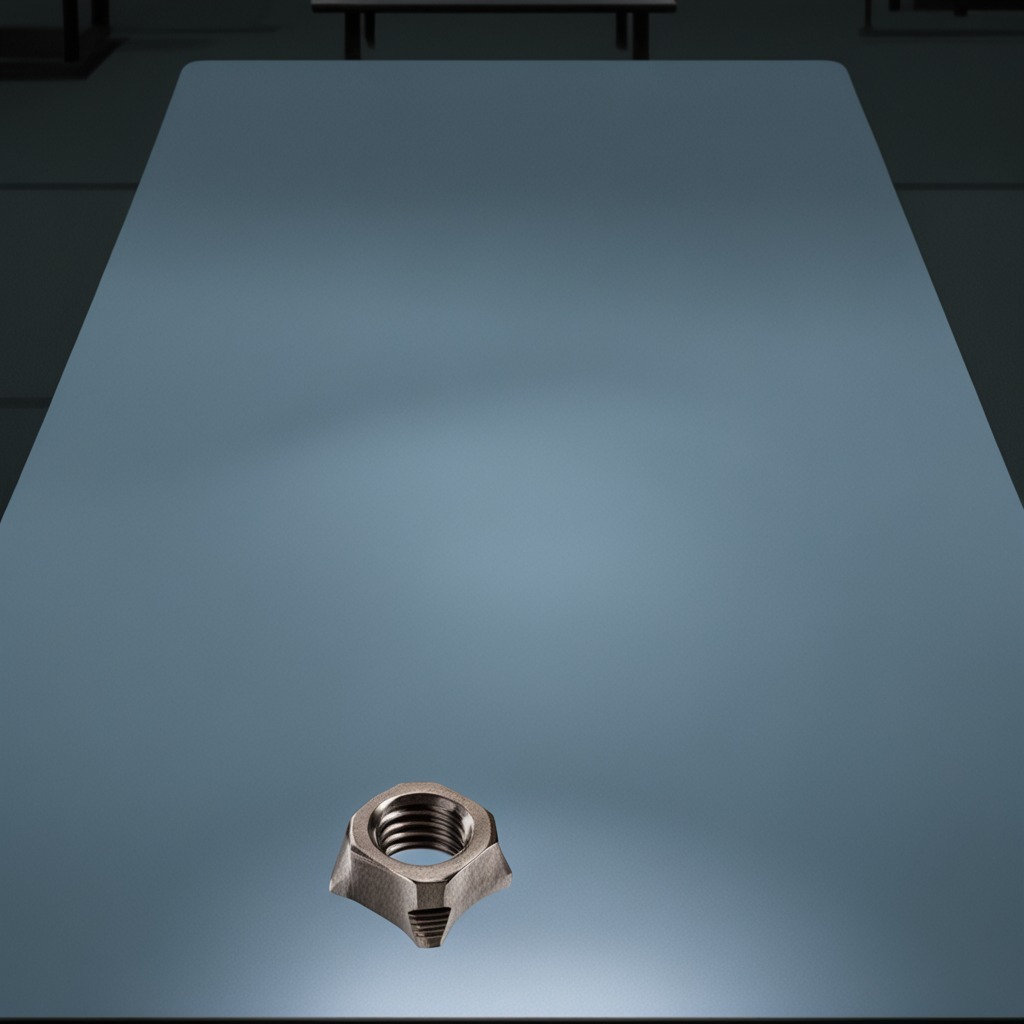
A metal nut is lying on a clean empty table in a railway signal maintenance room.